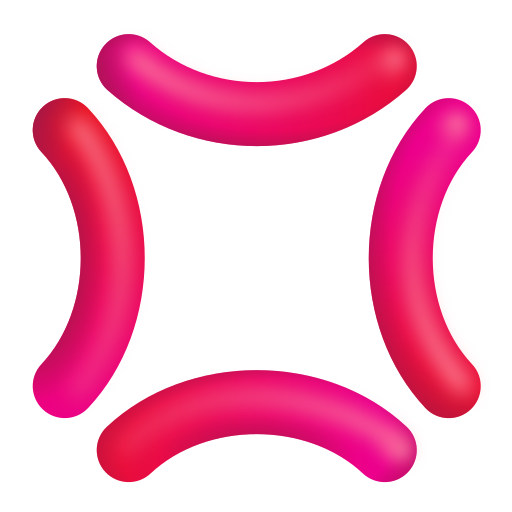
anger symbol color